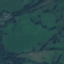
Label: Pasture